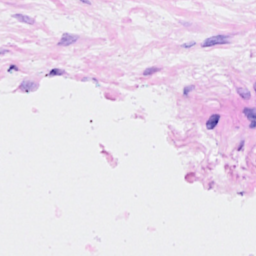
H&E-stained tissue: Breast